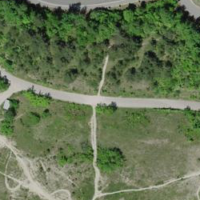
EUNIS habitat code: 57
Species observed at this site:
Centaurea scabiosa
Sorbus aucuparia
Cornus sanguinea
Symphyotrichum lanceolatum